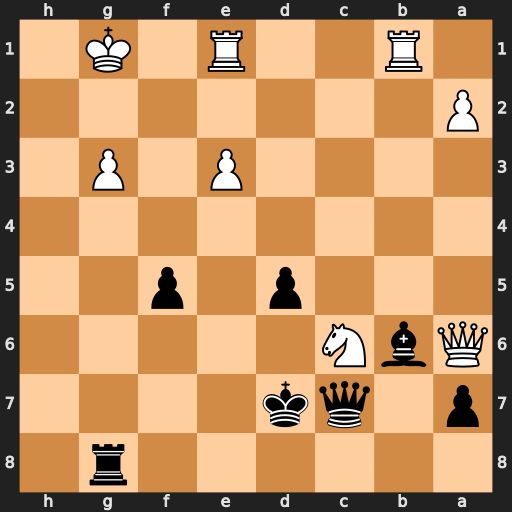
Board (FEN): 6r1/p1qk4/QbN5/3p1p2/8/4P1P1/P7/1R2R1K1
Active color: b
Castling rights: -
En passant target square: -
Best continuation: Qxg3+ Kf1 Qg2#